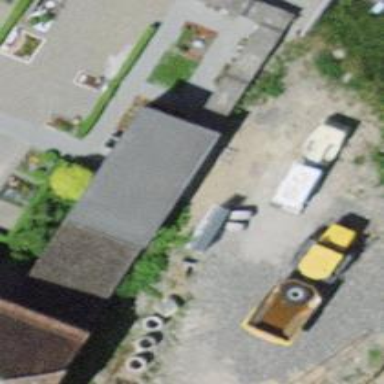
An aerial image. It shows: Toilets.